Question: This is somewhat tricky! I am running a rolling window of a regression and I am collecting all the coefficients for each window. My goal is to plot how the coefficient fluctuates over time. Furthermore, I would like the plot to give a different color for when the coefficient was found statistically significant (say at the 95%) by being giving a different color point when not significant.
What I have so far is:
'''
library(plm)
coeff<-NULL
for(e in 1:39){ #44 years total for each country
paneldata<-pdata.frame(
rbind(
subset(LaggedPannel,Country=="A")[(e):(e+5),],
subset(LaggedPannel,Country=="B")[(e):(e+5),]),
index=c("Country","Year")) #we made our new windowed panel frame
coef<-coef(summary(plm(Y~lag(Y,1),data=paneldata,model="pooling")))[2,1] #gets the coeff from a panel regression
coeff<-c(coeff,coef) #store coeffs
}
plot(coeff,type="b",col="red")
'''
The plot yielded:
For example say the 2nd and 4th coefficients (bullets in the plot) are statistically insignificant; then their color should have been green.
'Data (LaggedPannel)':
'''
Age1 Age2 Age3
Australia-1973 261.156 255.699 249.954
Australia-1974 261.305 255.394 251.470
Australia-1975 258.160 253.543 250.538
Australia-1976 262.504 258.066 254.720
Australia-1977 240.086 260.846 258.418
Australia-1978 228.774 238.871 259.449
USA-1973 <PHONE>.<PHONE>.409
USA-1974 <PHONE>.<PHONE>.286
USA-1975 <PHONE>.<PHONE>.525
USA-1976 <PHONE>.<PHONE>.167
USA-1977 <PHONE>.<PHONE>.650
USA-1978 <PHONE>.<PHONE>.701
'''
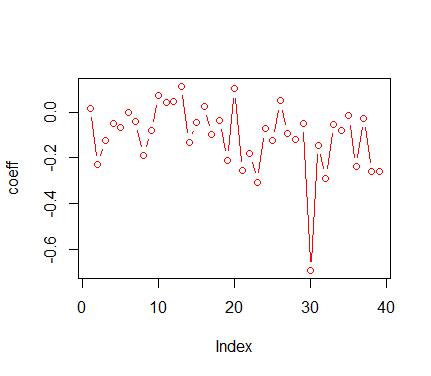
Answer: Using an extra vector for storing the p-values and then coloring based on their value compared to the 0.05 significance level solves as well the issue. Specifically:
'''
library(plm)
coeff<-NULL
P_values<-NULL
for(e in 1:39){ #44 years total for each country
paneldata<-pdata.frame(
rbind(
subset(LaggedPannel,Country=="A")[(e):(e+5),],
subset(LaggedPannel,Country=="B")[(e):(e+5),]),
index=c("Country","Year")) #we made our new windowed panel frame
coef<-coef(summary(plm(Y~lag(Y,1),data=paneldata,model="pooling")))[2,1] #gets the coeff from a panel regression
PV<-coef(summary(plm(Y~lag(Y,1),data=paneldata,model="pooling")))[2,4] #stores the p-values
coeff<-c(coeff,coef)
P_values<-c(P_values,PV)
}
plot(coeff,type="b",col="red") #previousplot
'''
<URL>
'''
plot(coeff,col=ifelse(P_values<=0.05, "blue", "red"),ylab = "coef",type="b")
#new plot based on significant values:
'''
<URL>
The only issue with this answer is that it quite tedious if you have more than a few variables to consider; then you would need to create more than a few empty vectors and so on. It isn't a fast approach, but for sure it works.